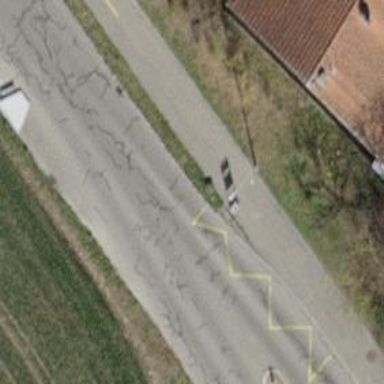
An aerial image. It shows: Platform for public transport is situated by the road.